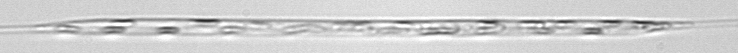
Label: Rhizosolenia